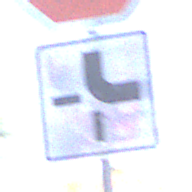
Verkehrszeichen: VerlaufVorfahrtsstrasse4
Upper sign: Stop
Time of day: Midday
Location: Roofed (Underpass)
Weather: Clear
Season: NotSpecified
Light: Natural